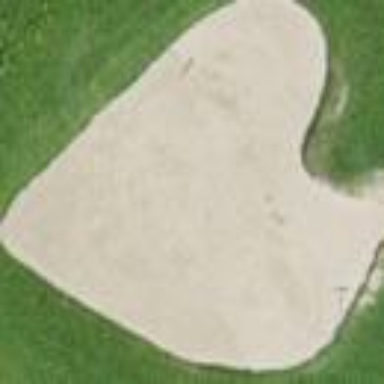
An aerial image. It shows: Golf bunker filled with natural sand.